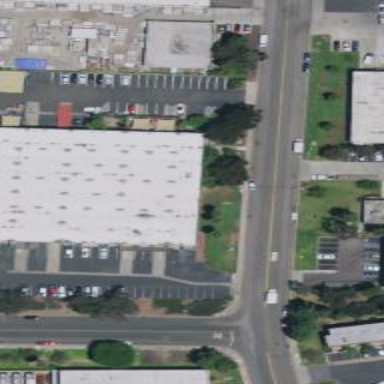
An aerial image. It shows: Industrial building.